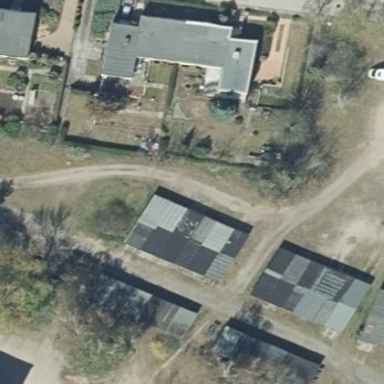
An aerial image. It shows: Area designated for garages.